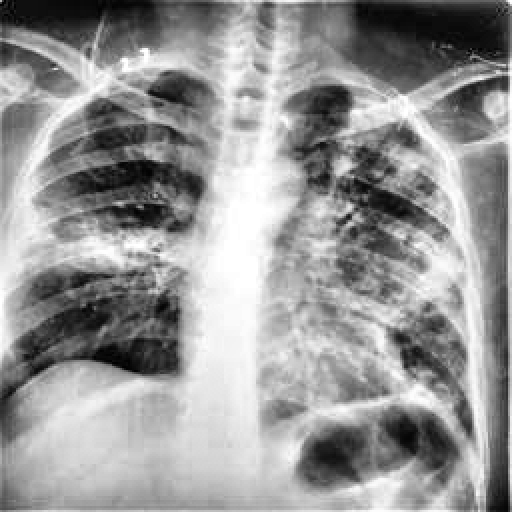
Finding: TUBERCULOSIS